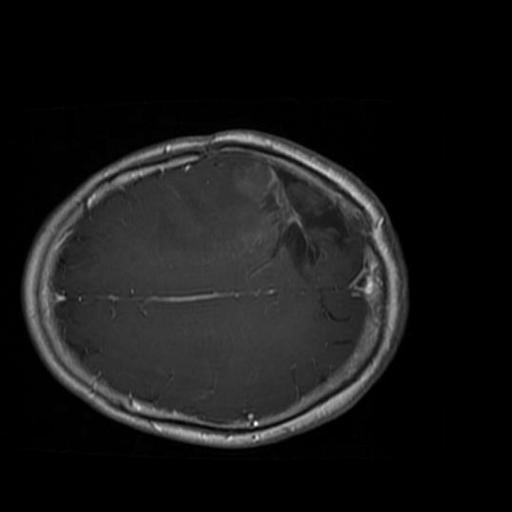
Label: brain_glioma